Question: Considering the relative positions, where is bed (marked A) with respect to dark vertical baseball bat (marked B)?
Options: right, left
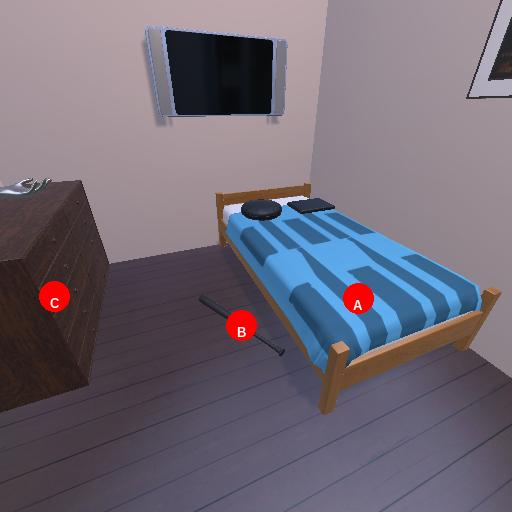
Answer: right